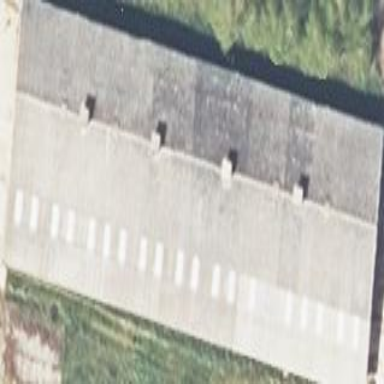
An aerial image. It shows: Cowshed building.